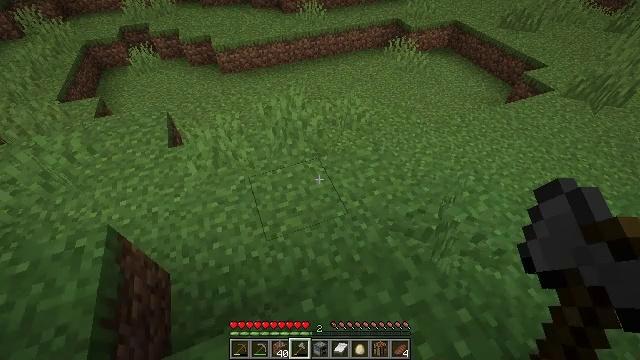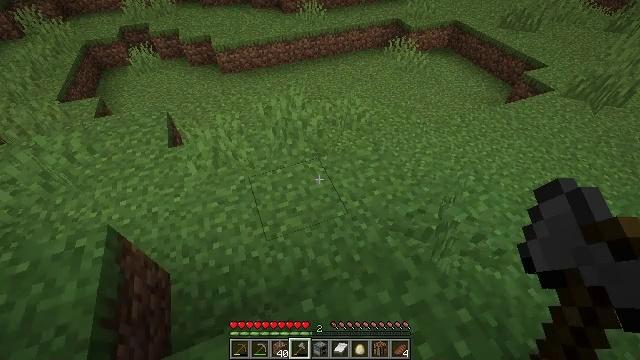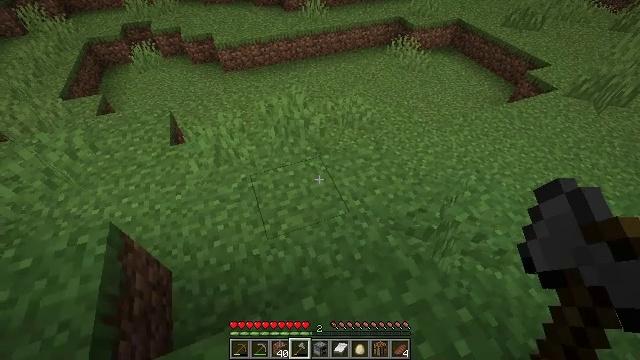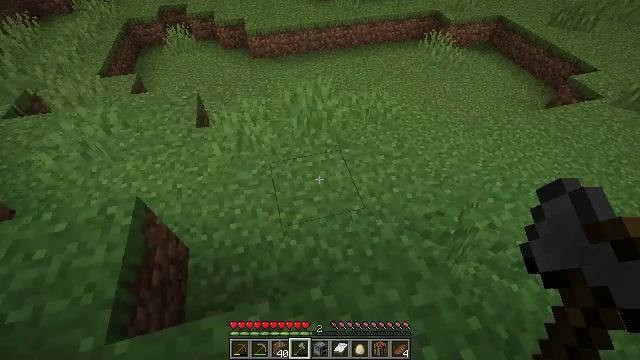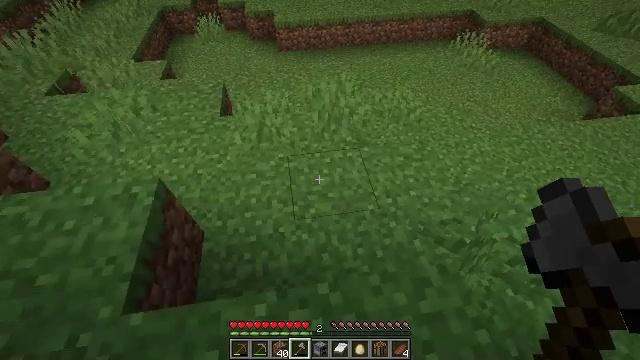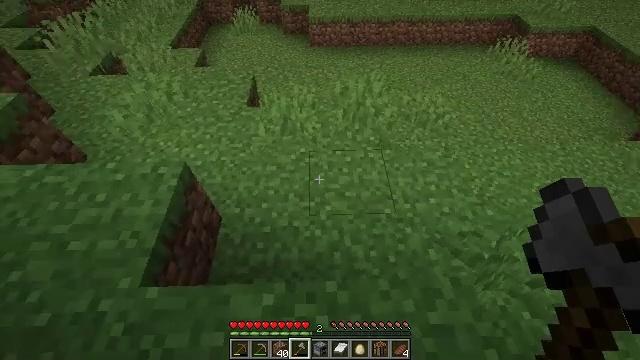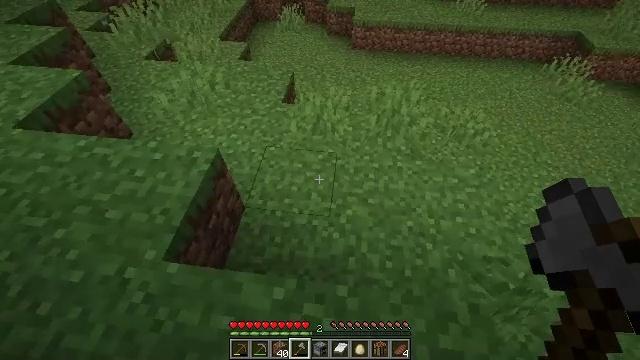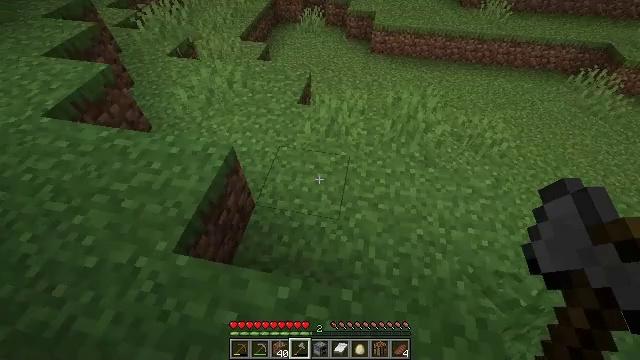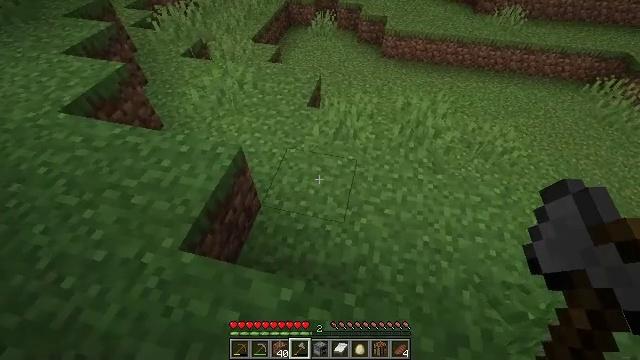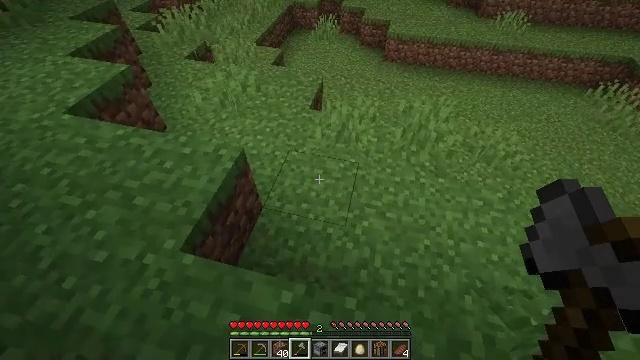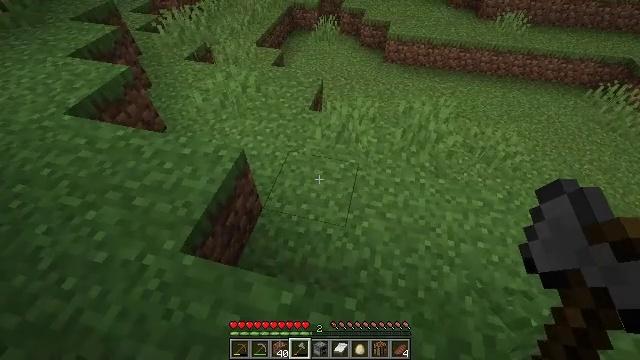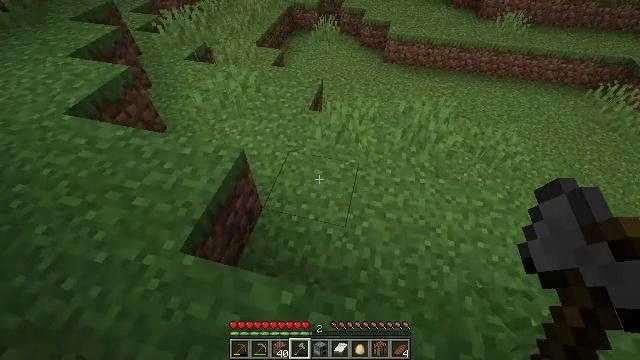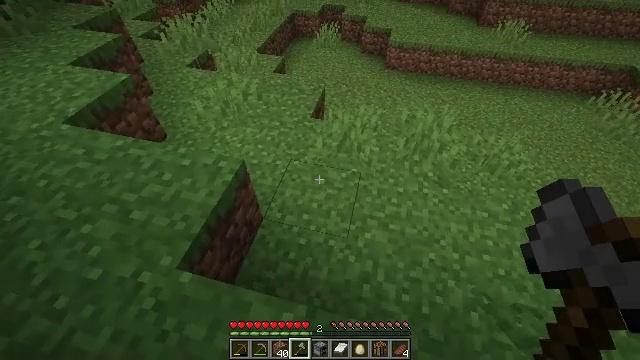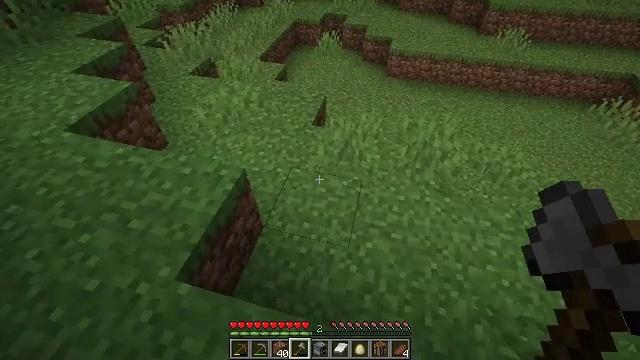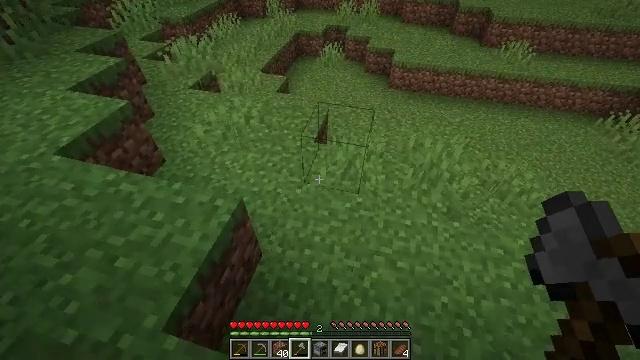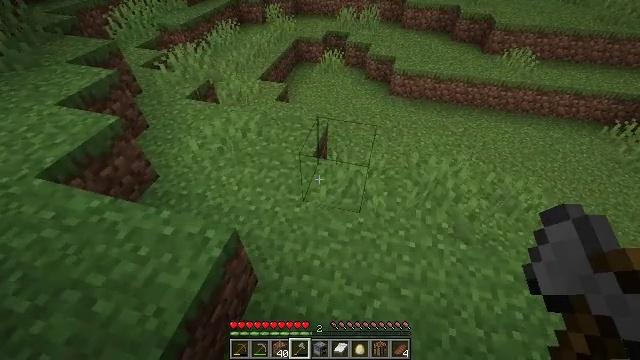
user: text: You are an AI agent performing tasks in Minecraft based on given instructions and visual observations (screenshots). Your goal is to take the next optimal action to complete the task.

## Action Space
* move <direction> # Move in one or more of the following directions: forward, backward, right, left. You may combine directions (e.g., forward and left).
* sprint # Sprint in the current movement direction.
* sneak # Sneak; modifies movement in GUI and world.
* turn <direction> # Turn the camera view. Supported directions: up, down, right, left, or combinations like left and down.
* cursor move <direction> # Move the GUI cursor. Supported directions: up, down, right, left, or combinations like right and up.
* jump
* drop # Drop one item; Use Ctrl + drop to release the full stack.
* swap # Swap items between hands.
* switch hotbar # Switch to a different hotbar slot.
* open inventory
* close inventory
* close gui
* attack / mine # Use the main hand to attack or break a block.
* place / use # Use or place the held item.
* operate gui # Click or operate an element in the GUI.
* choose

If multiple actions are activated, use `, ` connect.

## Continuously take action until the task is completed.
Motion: motion action
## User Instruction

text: Collect some oak leaves.
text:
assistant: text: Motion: no_op
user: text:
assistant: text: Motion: no_op
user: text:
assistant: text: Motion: turn left and down
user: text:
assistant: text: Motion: turn left
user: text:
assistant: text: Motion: turn left
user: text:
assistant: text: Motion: turn left
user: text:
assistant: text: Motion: turn left
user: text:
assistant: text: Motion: turn left
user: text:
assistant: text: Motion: no_op
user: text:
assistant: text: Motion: no_op
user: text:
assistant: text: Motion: no_op
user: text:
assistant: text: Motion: move forward, turn up
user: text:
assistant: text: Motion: move forward, turn up
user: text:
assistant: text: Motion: move forward, turn up
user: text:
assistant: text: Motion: move forward
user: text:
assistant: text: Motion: move forward, turn up
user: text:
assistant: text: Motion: move forward, turn up
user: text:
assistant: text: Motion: move forward
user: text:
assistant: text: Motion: move forward
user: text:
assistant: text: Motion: move forward, turn up
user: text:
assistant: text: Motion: move forward, turn up
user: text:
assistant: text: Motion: move forward, turn left and up
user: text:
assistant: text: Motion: move forward, turn left and up
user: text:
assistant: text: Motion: move forward, turn left and up
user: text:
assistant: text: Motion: move forward, turn left and up
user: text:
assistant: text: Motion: move forward, turn left
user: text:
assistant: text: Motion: move forward, turn left
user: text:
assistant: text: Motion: move forward, turn left and up
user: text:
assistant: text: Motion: move forward, turn left and up
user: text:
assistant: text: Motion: move forward, turn left